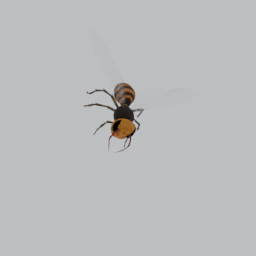
Label: animals